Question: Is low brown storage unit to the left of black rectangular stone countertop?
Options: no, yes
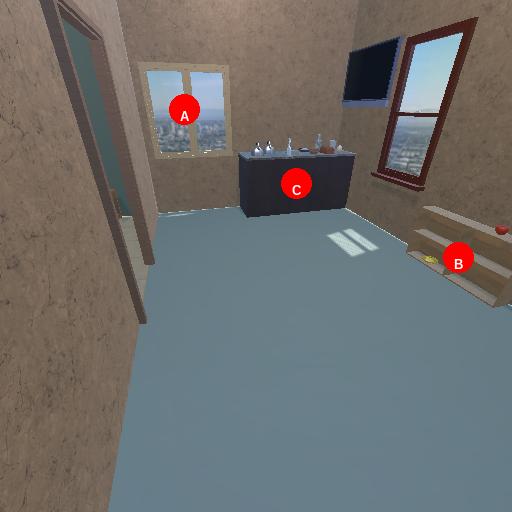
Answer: no